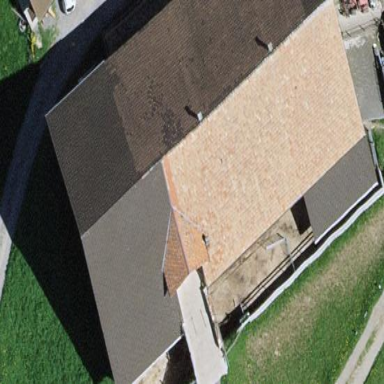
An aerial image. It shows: Building in farmyard.